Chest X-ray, AP view. Patient: 71 years old, sex M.
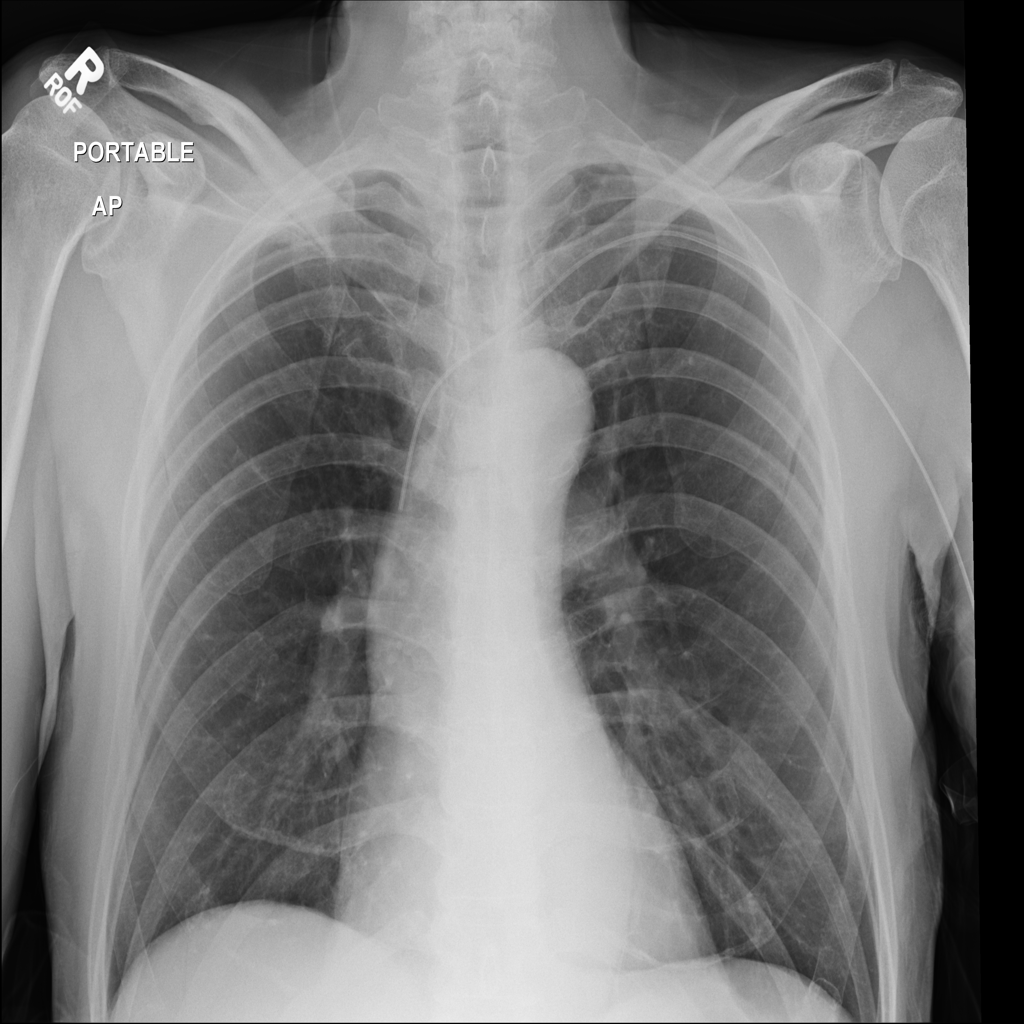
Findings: No Finding